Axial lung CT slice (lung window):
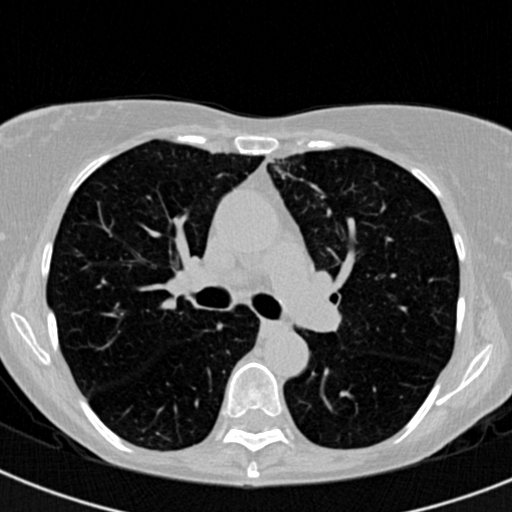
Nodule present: no